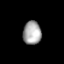
Tissue: prostate
Cell type: T cells
Senescence score: 0.6927
Nuclear area (px): 421
Mean DAPI intensity: 164.922